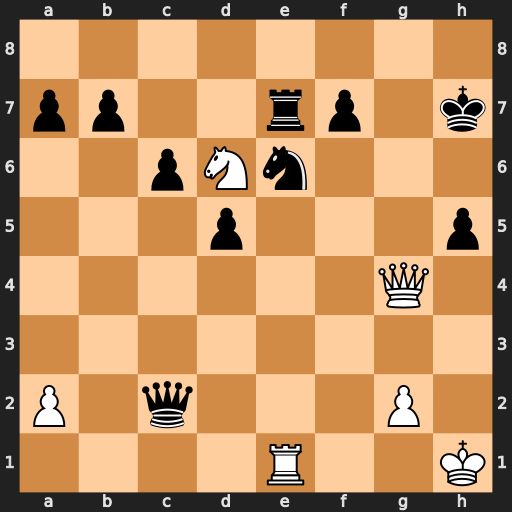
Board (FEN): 8/pp2rp1k/2pNn3/3p3p/6Q1/8/P1q3P1/4R2K
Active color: w
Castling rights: -
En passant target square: -
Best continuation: Qxh5+ Kg8 Nf5